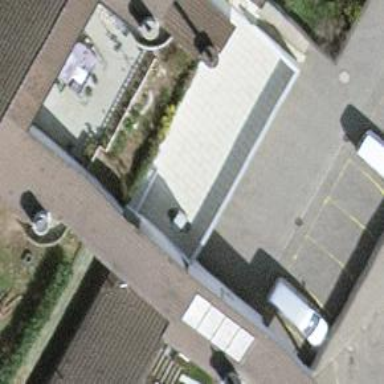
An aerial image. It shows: Group of garages.